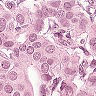
Metastatic tissue present: yes